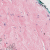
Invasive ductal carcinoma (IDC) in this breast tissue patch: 0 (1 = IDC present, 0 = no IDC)